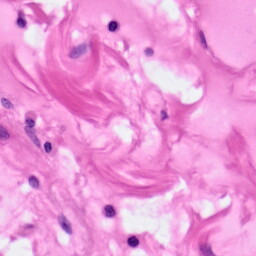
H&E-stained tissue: Pancreatic